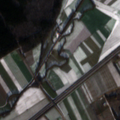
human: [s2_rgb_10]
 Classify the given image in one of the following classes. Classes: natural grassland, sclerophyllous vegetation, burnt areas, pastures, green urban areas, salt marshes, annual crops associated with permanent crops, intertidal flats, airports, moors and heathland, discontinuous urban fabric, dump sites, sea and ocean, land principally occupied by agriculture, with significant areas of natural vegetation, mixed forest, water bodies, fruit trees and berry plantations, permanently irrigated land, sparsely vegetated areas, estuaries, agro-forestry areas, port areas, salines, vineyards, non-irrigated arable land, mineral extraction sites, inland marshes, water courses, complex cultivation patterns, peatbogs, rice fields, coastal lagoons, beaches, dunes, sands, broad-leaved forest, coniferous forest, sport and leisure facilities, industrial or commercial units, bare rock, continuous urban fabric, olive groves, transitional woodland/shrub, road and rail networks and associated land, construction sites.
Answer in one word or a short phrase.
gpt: non-irrigated arable land, land principally occupied by agriculture, with significant areas of natural vegetation, coniferous forest, mixed forest